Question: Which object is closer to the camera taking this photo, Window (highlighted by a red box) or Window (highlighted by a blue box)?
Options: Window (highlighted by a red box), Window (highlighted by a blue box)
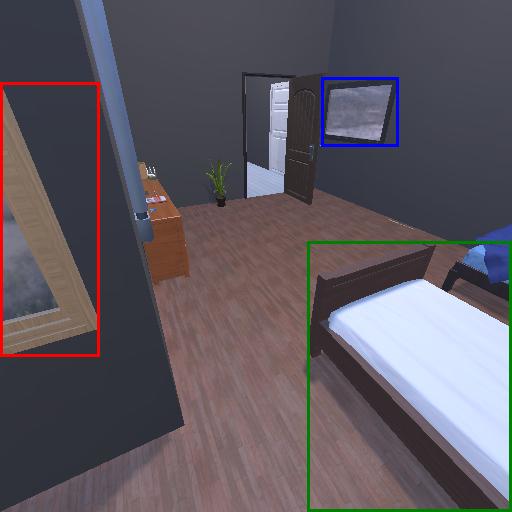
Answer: Window (highlighted by a red box)